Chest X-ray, AP view. Patient: 58 years old, sex F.
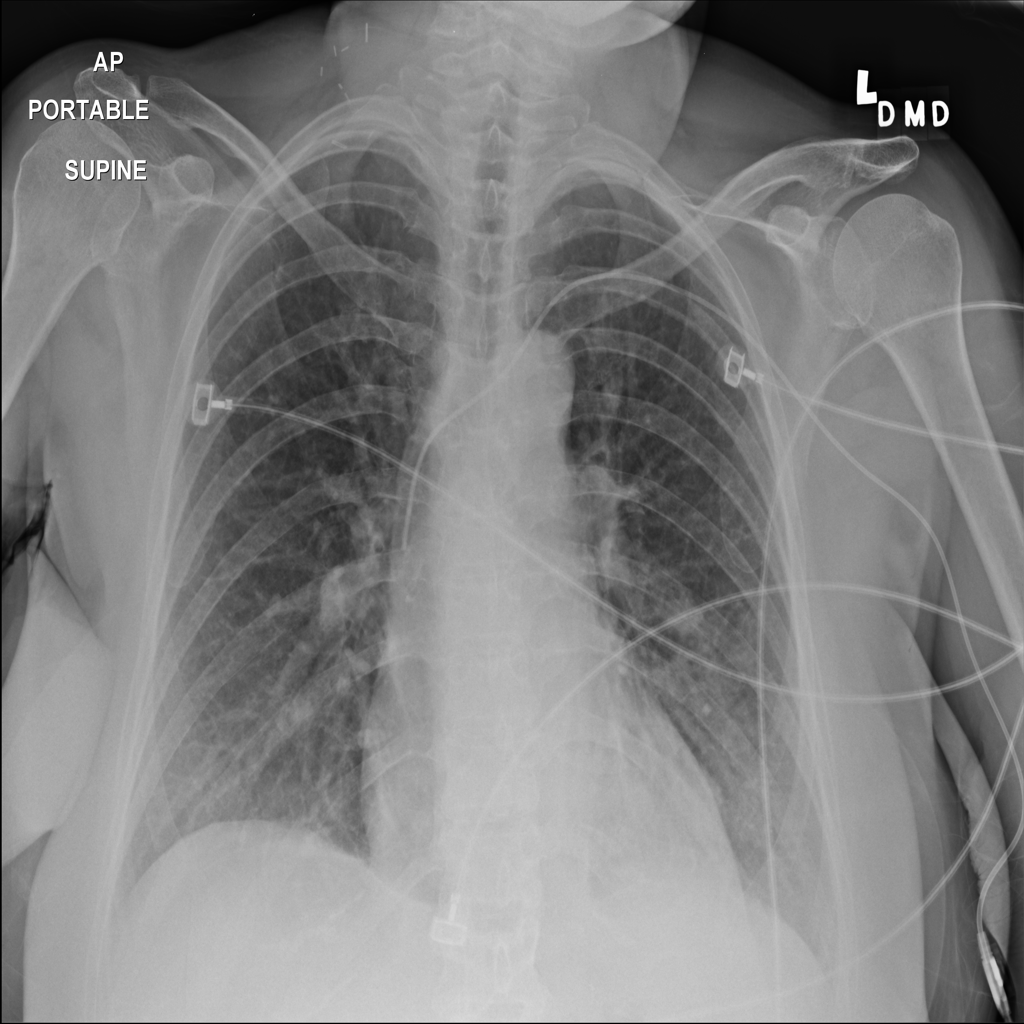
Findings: No Finding